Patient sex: M
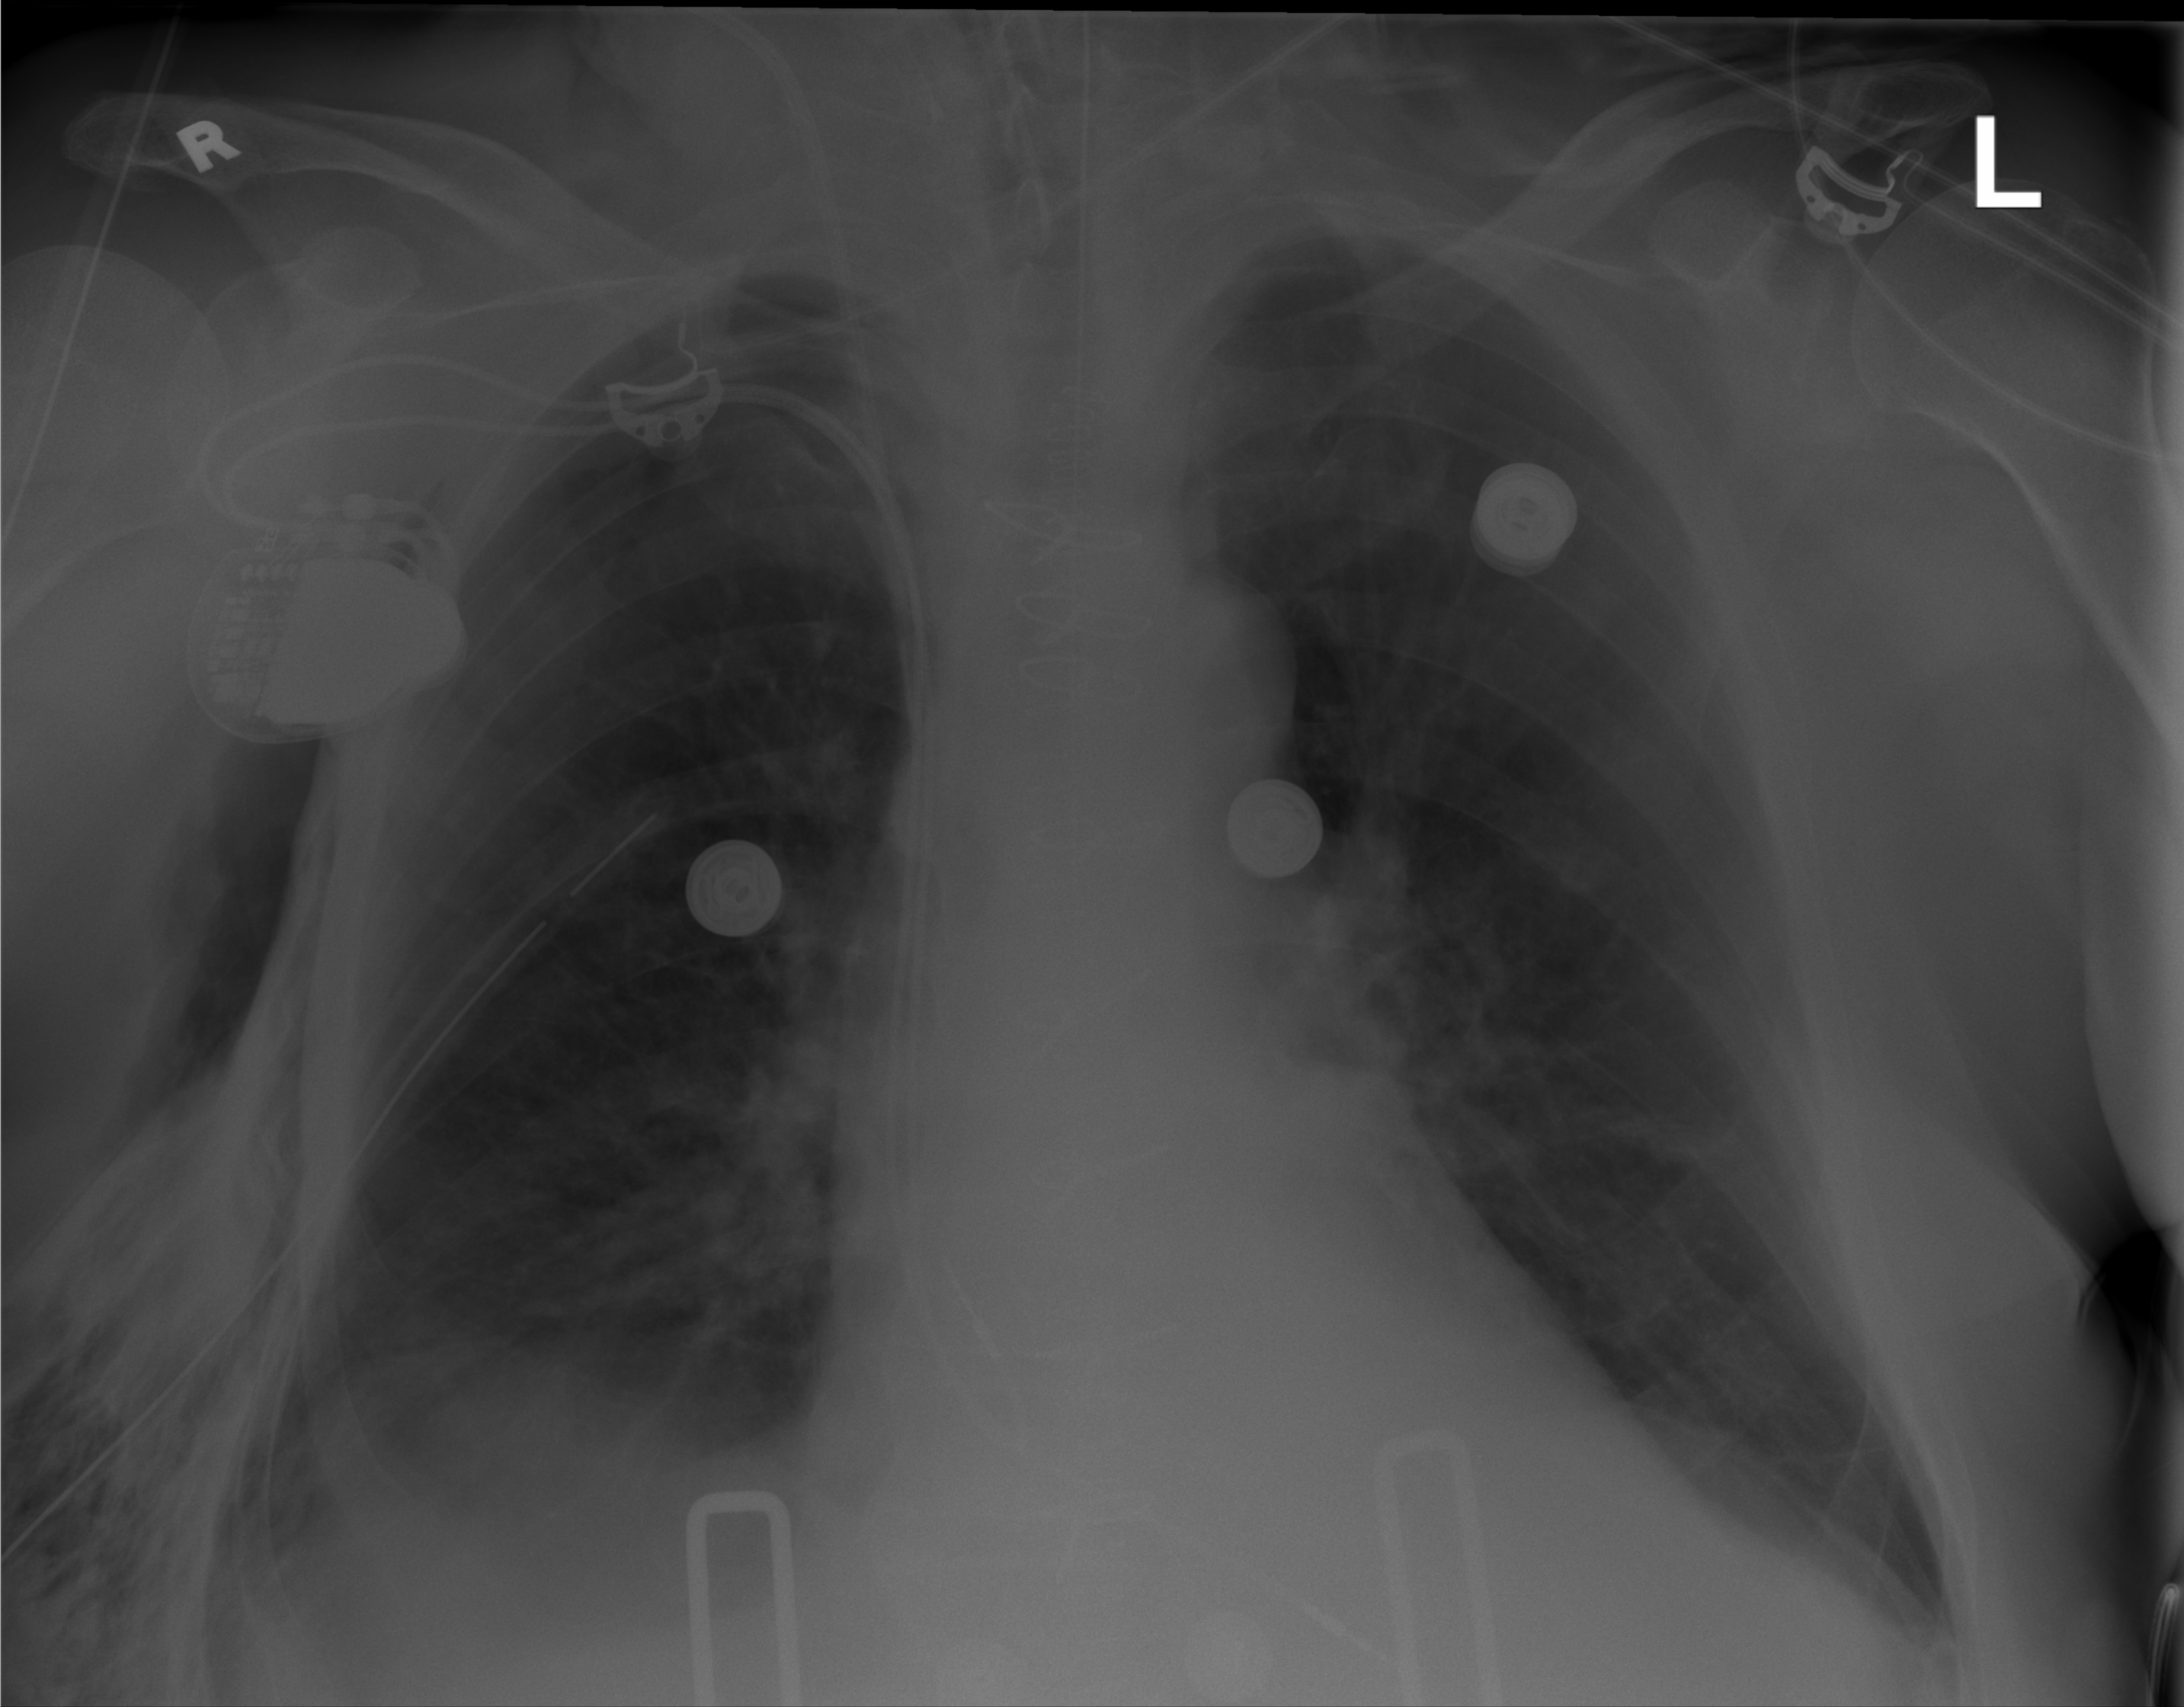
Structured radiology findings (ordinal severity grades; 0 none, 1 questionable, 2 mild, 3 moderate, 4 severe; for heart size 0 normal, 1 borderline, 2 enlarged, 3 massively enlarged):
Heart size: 0
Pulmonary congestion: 0
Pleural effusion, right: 2
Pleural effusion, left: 0
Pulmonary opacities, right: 0
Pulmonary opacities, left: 0
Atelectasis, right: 2
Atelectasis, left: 1